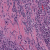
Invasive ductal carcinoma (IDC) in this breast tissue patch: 1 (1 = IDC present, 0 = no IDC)